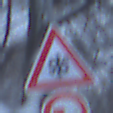
Verkehrszeichen: SchneeOderEisglaette
Zusatzzeichen unten: UeberholverbotKraftfahrzeuge
Umgebung: Outdoor, Nature
Tageszeit: Midday
Wetter: Overcast
Licht: Natural
Jahreszeit: Winter
Kontrast: LowContrast